Field crop: tomato
Growth stage: 1
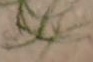
Species: cyperus